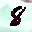
Label: 8